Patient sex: F
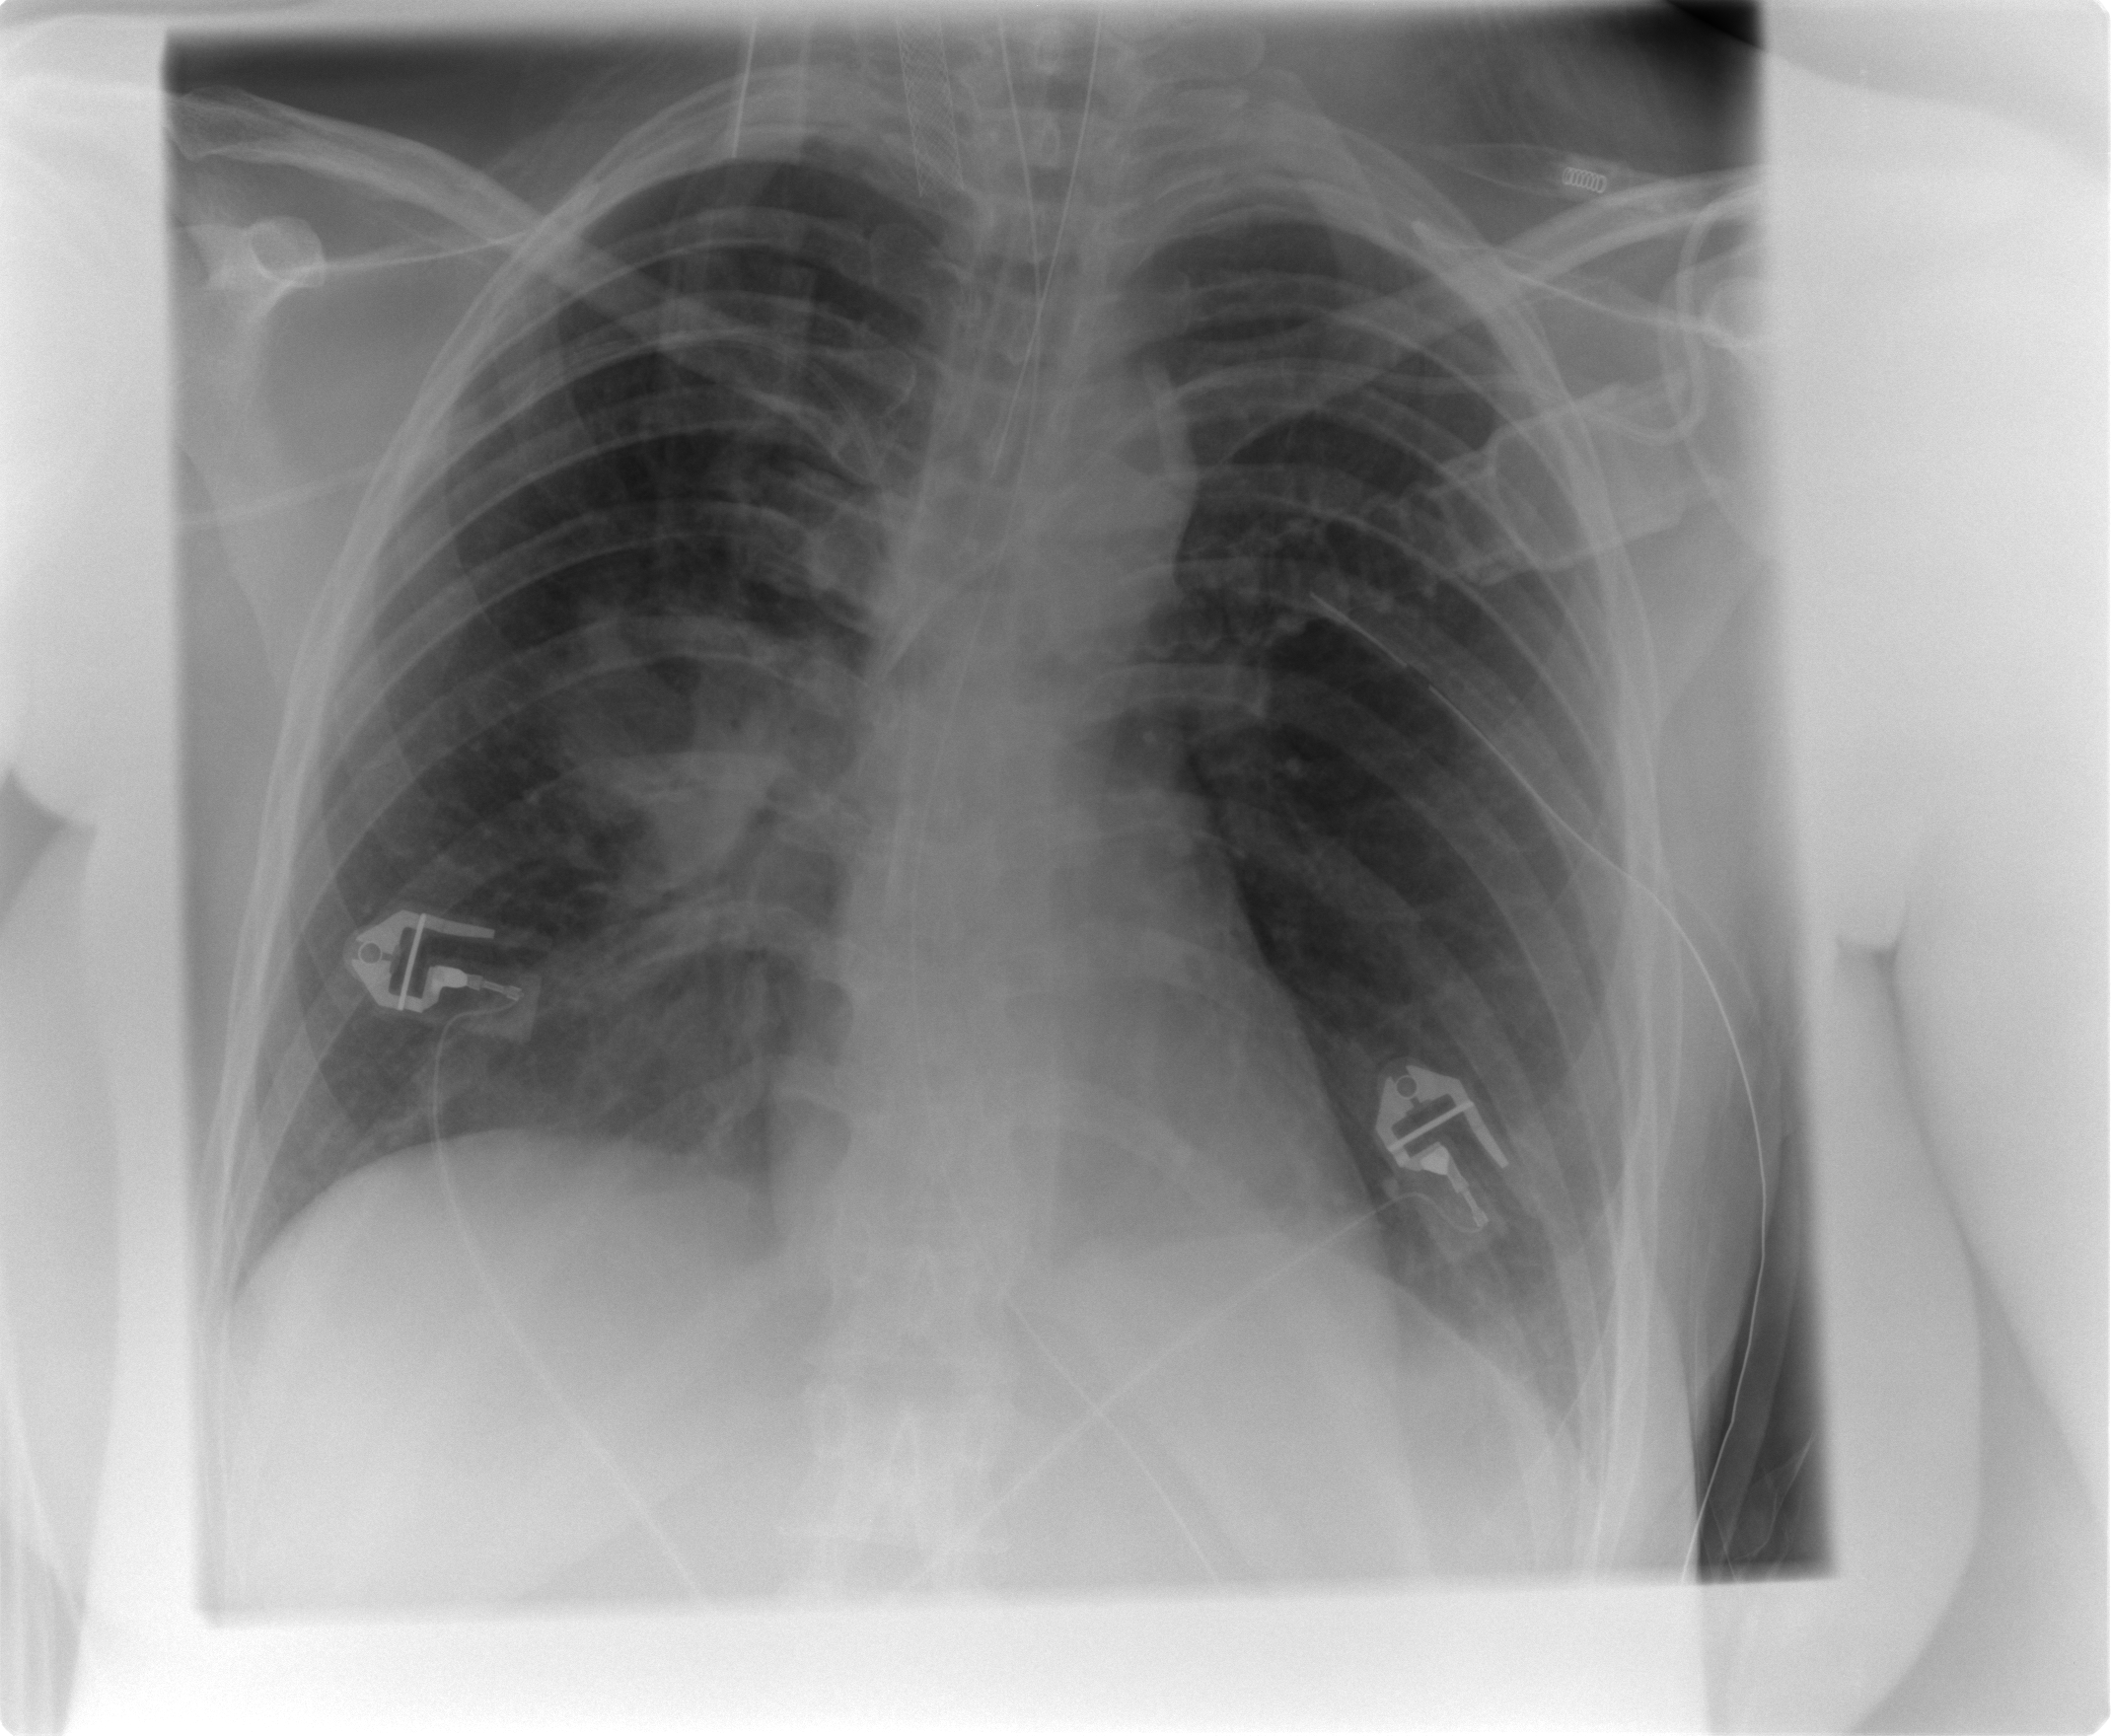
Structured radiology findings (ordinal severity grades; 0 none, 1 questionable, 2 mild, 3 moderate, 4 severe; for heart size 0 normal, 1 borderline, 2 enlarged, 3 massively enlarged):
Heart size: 0
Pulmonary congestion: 0
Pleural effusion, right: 0
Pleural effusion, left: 1
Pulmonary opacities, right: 2
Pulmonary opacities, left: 0
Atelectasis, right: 2
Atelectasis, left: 0